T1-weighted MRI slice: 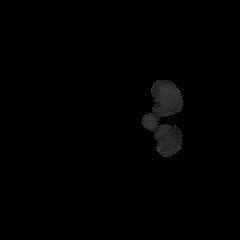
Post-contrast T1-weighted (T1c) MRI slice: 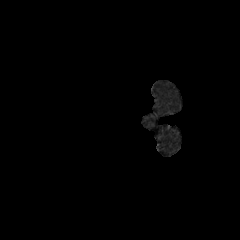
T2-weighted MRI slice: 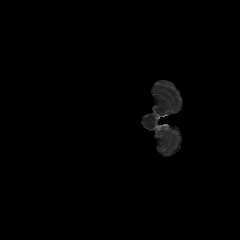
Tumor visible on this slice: no